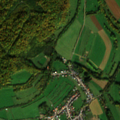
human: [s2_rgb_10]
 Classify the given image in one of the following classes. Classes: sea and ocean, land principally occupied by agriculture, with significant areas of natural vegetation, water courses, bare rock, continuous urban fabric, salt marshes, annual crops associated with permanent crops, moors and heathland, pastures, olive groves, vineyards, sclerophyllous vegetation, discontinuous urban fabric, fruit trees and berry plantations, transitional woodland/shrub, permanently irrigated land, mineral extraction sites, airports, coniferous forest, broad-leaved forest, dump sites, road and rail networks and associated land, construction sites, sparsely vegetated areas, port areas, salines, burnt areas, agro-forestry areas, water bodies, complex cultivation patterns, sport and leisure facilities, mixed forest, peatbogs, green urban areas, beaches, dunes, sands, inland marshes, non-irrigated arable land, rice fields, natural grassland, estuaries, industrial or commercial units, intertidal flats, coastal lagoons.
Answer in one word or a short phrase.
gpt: discontinuous urban fabric, pastures, land principally occupied by agriculture, with significant areas of natural vegetation, broad-leaved forest